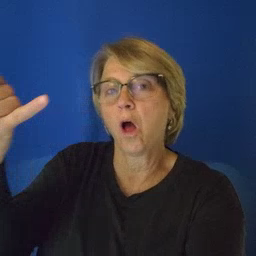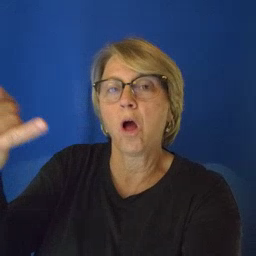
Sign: callonphone